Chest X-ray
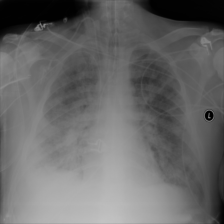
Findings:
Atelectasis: negative
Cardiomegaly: negative
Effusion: negative
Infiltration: positive
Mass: negative
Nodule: negative
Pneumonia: negative
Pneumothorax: negative
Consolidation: negative
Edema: negative
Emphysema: negative
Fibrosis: negative
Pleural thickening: negative
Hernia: negative